Field crop: tomato
Growth stage: 2
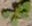
Species: solanum